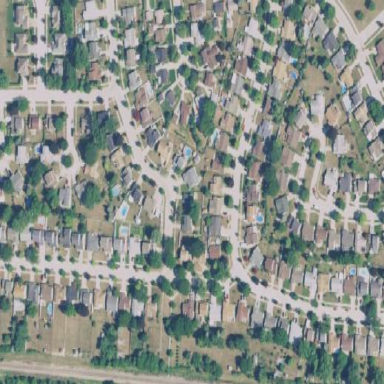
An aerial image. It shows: Residential area composed of single-family homes.